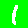
Digit: 1